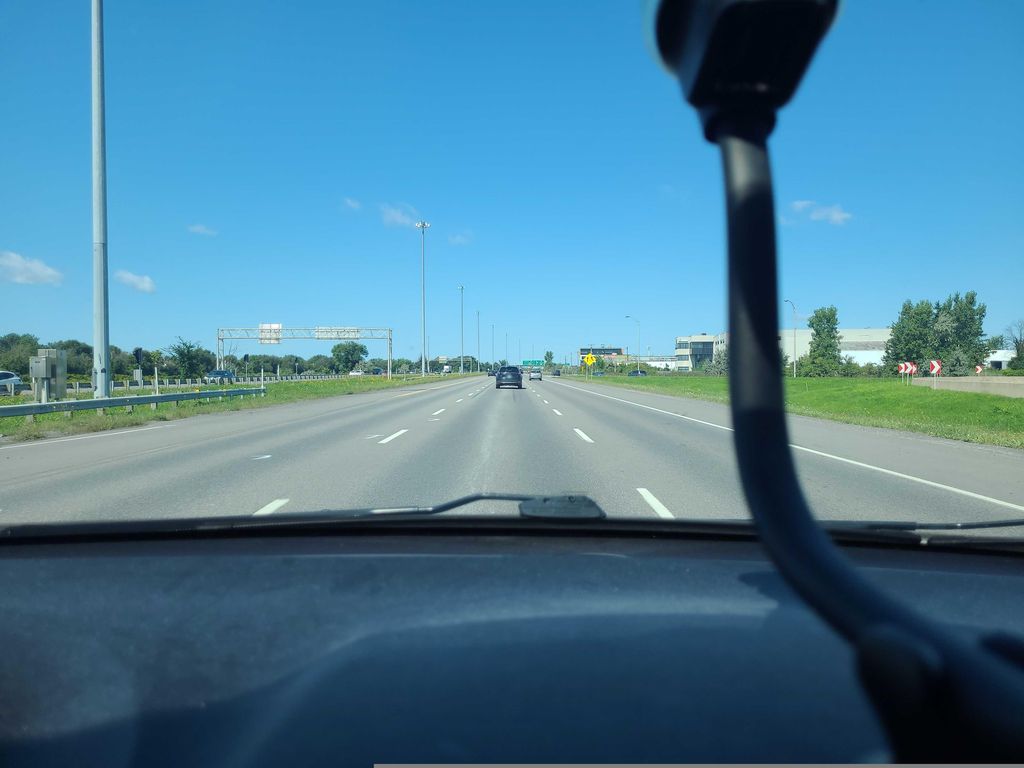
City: montreal